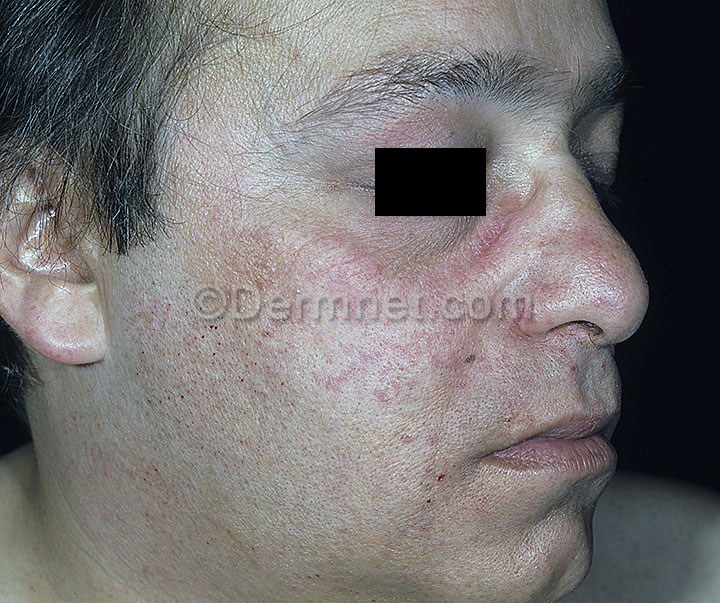
Disease: Vascular Tumors